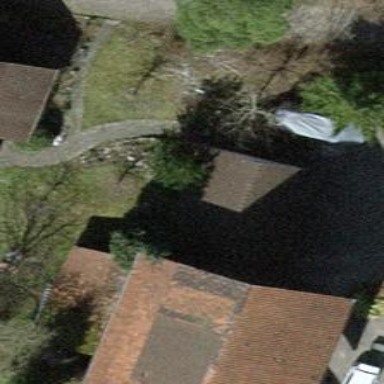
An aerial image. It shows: Group of garages.